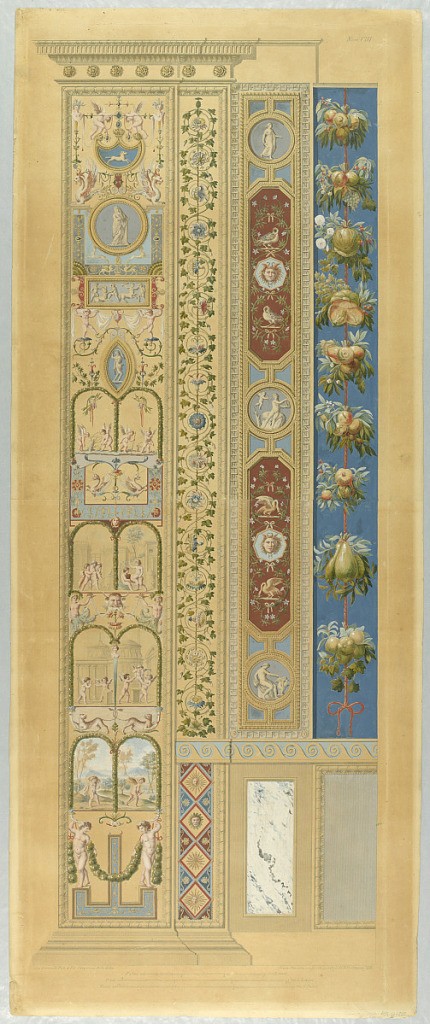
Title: Wall Panel Decoration with Grotesque Motifs
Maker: Giovanni Ottaviani, ca. 1735 – 1808
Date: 18th century
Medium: Hand-colored etching in gray ink on paper
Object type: print
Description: Wall Panel Decoration with Grotesque Motifs